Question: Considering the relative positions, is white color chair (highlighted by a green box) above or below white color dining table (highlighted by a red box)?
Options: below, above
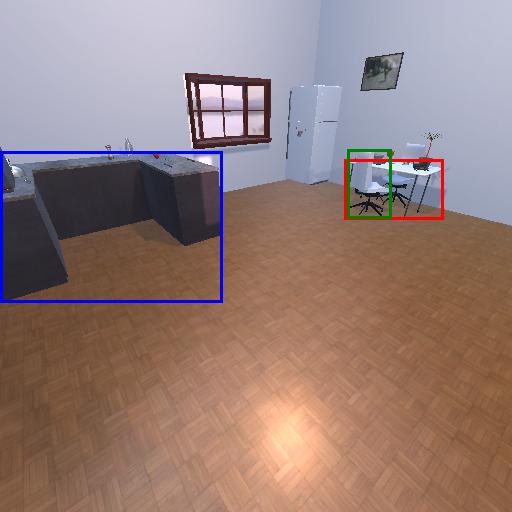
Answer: below